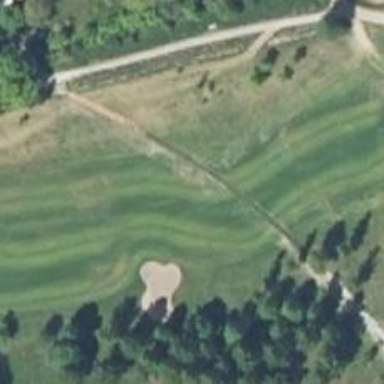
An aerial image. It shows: View of golf hole.